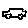
Label: car